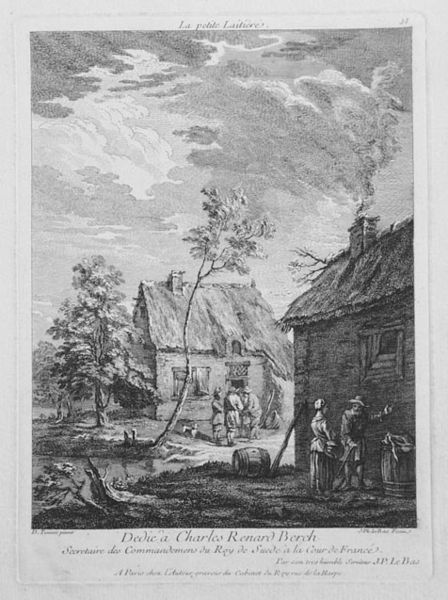
Titel: La petite laitiere
Künstler: Jacques-Philippe Lebas
Standort: Karlsruhe
Institution: Staatliche Kunsthalle Karlsruhe
Schlagwörter: baum, blätter, gruppe, himmel, mann, schatten, wasser, weiß, wolken, bäume, frauen, landschaft, menschen, see, teich, ufer, fenster, frankreich, frau, grau, holz, hut, männer, reden, schwarz, stroh, szene, tür, zeichnung, dach, gras, haus, hund, tier, weg, wolke, leute, stehen, bild, holland, niederlande, signatur, ast, bach, häuser, natur, stamm, wind, gewässer, hütte, qualm, rauch, land, drei, paar, personen, bauern, genre, kamin, landleben, schornstein, weiher, garten, schrift, ansicht, zwei, reisig, dorf, dächer, grafik, graphik, bauernhof, hof, hütten, schlot, arbeiter, figuren, französisch, sturm, einfach, charles, lciht, bauer, ärmlich, stütze, reetdach, strohdach, wurzel, druck, druckgraphik, schwarz-weiß, druckgrafik, schraffur, radierung, stich, text, fass, gewehr, schlos, bauernhaus, stall, gehöft, siedlung, esse, fässer, bottich, postkarte, kupferstich, schief, weise, stecken, baumstumpf, einladung, bäum, legende, fesnter, tonne, giebeldach, schrft, bewohner, siedler, reet, farm, wolekn, belgien, äaste, flachs, ries, rieddach, häußer, stal, dedie, häuseer, renard, berch, druckgraphk, tzhäuser, <<kamine, berc, petite, hlland, migranten, strof, fenster stroh, druckgraphiik, lletein, settler, schatte#, hütte bauern renard berch faß wasser könig